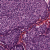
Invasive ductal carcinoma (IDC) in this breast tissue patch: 1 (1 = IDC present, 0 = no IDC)